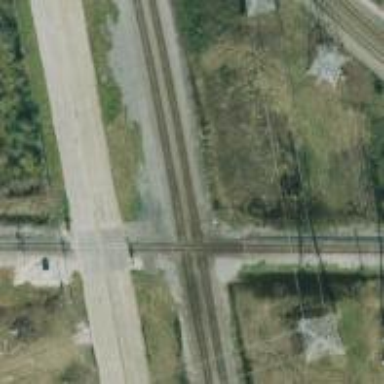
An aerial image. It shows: Railway crossing.